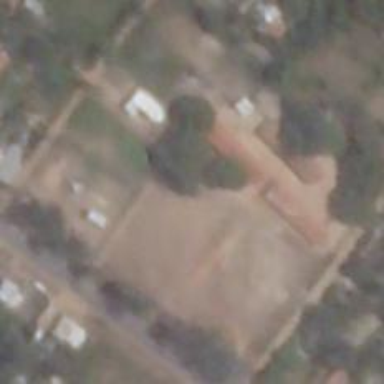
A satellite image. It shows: School.